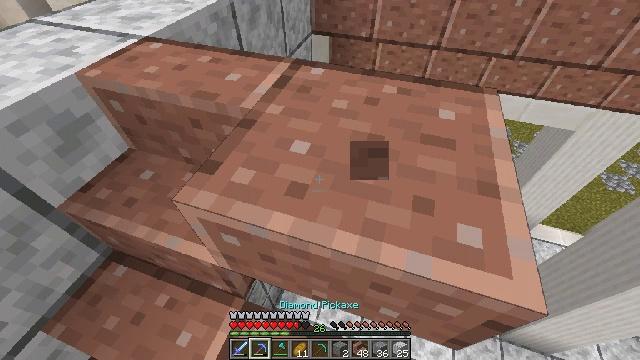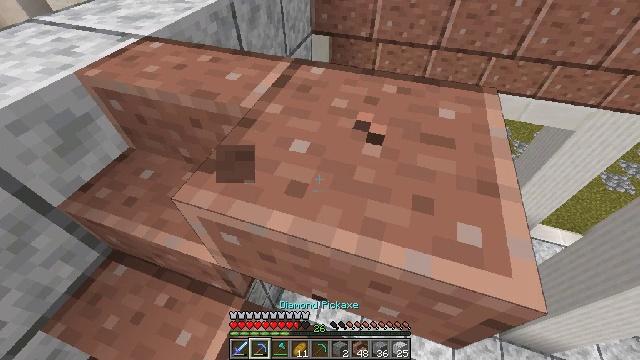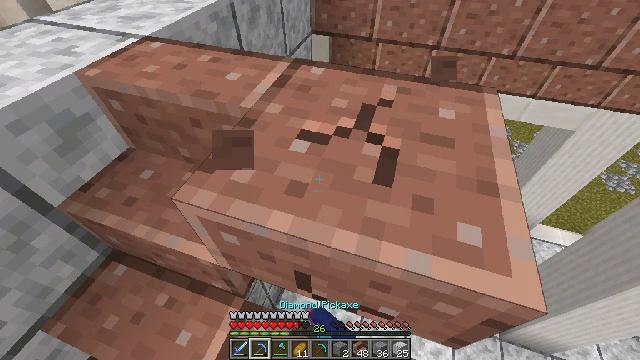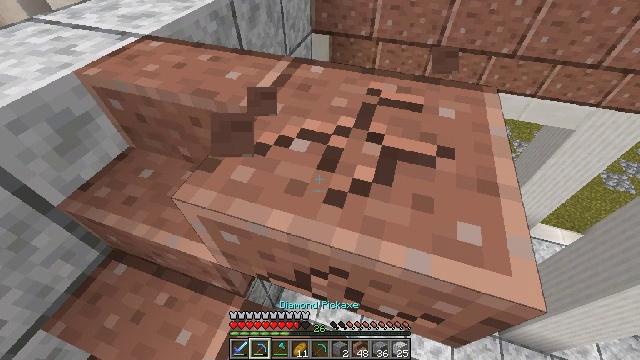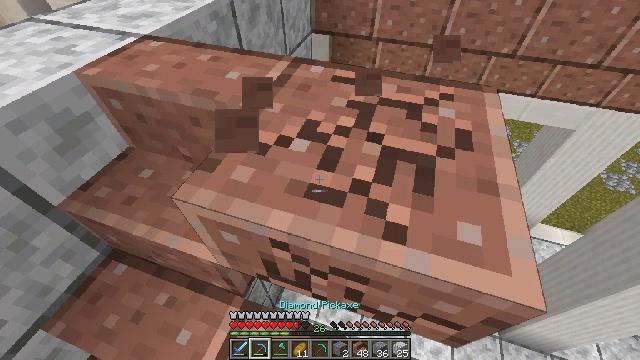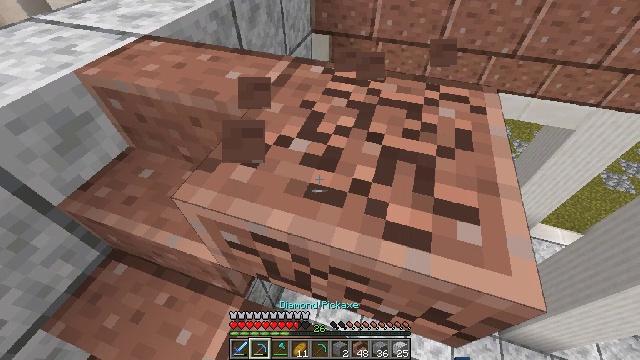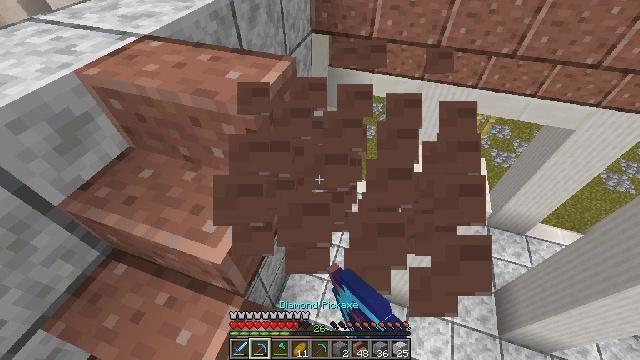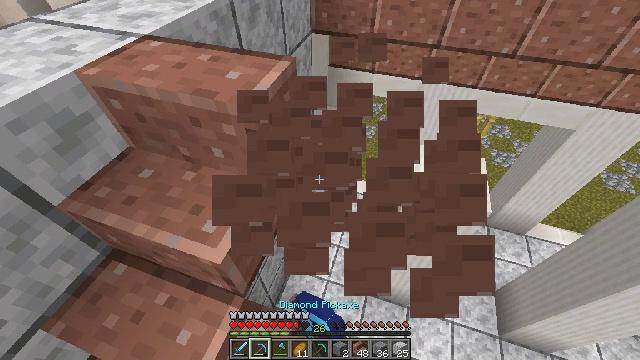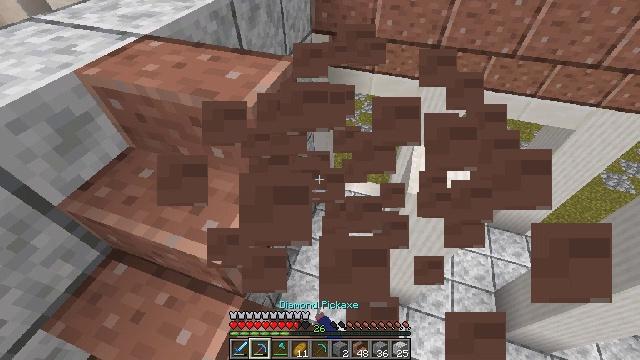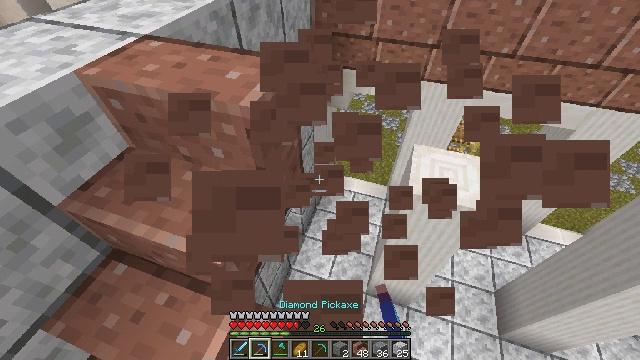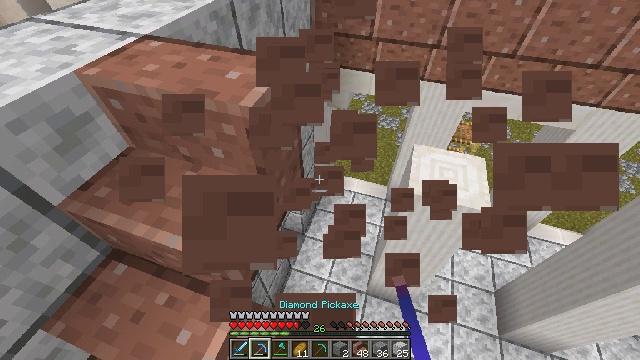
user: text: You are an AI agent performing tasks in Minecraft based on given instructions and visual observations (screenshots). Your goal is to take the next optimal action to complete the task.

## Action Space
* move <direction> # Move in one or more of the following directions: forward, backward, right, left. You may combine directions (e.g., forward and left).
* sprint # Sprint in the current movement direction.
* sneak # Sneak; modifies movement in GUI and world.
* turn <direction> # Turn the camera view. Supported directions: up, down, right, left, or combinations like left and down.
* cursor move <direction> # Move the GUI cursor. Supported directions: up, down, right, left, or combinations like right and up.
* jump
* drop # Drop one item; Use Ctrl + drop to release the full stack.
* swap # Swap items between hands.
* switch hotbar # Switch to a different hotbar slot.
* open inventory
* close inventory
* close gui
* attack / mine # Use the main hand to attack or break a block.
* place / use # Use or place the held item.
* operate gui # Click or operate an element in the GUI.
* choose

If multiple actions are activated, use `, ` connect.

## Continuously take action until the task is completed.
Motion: motion action
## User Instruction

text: Break the polished granite stairs.
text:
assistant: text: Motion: attack / mine
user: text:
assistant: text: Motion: attack / mine
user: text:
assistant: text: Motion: attack / mine
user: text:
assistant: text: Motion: attack / mine
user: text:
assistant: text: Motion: attack / mine
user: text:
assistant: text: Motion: attack / mine
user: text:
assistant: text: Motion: attack / mine
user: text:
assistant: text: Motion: no_op
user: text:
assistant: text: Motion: no_op
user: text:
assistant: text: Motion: no_op
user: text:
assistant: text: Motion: no_op